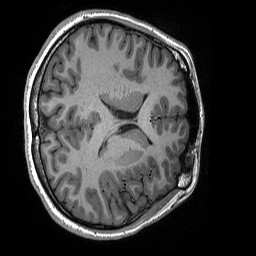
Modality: T1w
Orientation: axial
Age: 18
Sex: female